Question: Am developing an application in Java FX. In this particular window I used BorderPane. The code provided below is supposed to display in the Center region of BorderPane when a button is pressed.
'''
private VBox tutor() {
VBox vb1 = new VBox();
vb1.setPadding(new Insets (80, 50, 50, 160));
vb1.setSpacing(30);
VBox vb2 = new VBox();
vb2.setPadding(new Insets (30, 30, 30, 30));
vb2.setSpacing(10);
Label lb1 = new Label("New Tutor...? Sign Up here by providing the
"
+ "necessary details in the next page. Press the 'Sign Up'
"
+ "button to proceed.");
lb1.setFont(Font.font("Calibri", FontWeight.BOLD, 17));
lb1.setTextFill(Color.BLACK);
Button btnacnt = new Button("Sign Up");
btnacnt.setFont(Font.font("Calibri", FontWeight.THIN, 18));
btnacnt.setStyle(" -fx-base: #333333;");
btnacnt.setTextFill(Color.WHITE);
vb2.getChildren().addAll(lb1, btnacnt);
VBox vb3 = new VBox();
vb3.setPadding(new Insets (30, 30, 30, 30));
vb3.setSpacing(10);
Label lb2 = new Label("Existing Tutor...? Sign In here by providing the
"
+ "username and password in the next page. Press the 'Sign In'
"
+ "button to proceed.");
lb2.setFont(Font.font("Calibri", FontWeight.BOLD, 17));
lb2.setTextFill(Color.BLACK);
Button btnsignin = new Button("Sign In");
btnsignin.setFont(Font.font("Calibri", FontWeight.THIN, 18));
btnsignin.setStyle(" -fx-base: #333333;");
btnsignin.setTextFill(Color.WHITE);
btnsignin.setOnAction(new EventHandler<ActionEvent>() {
@Override
public void handle(ActionEvent e) {
setCenter(tutorSignin());
}
});
vb3.getChildren().addAll(lb2, btnsignin);
vb1.getChildren().addAll(vb2, vb3);
return vb1;
}
'''
The code is working. The details in the code is getting displayed at the Center region when the button is pressed. But the problem is that both the Label contents are not fully displayed. I will provide a screen shot.

So why the contents of the Label is not displaying fully ? How can I make it fully visible ?
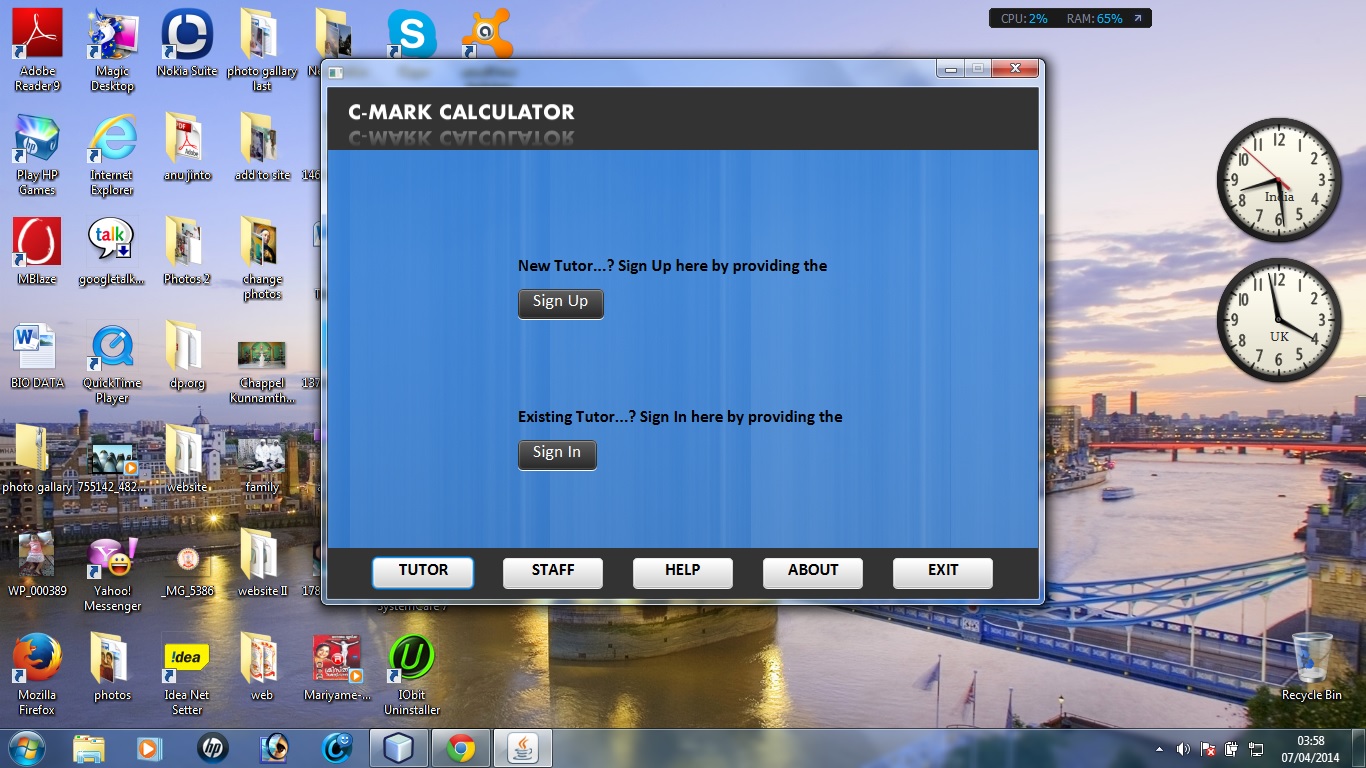
Answer: That is because there is no enough space to show all text, and VBox will resize its children to their preferred size where the labels just hides their overflowed texts. To see the used layouts' borders (with their paddings applied) visually try:
'''
vb1.setStyle("-fx-border-color:red");
vb2.setStyle("-fx-border-color:green");
vb3.setStyle("-fx-border-color:blue");
lb1.setStyle("-fx-border-color:yellow");
lb2.setStyle("-fx-border-color:aqua");
'''
and so on..
As a solution:
1) Enlarge the window size or reduce paddings/insets.
2) Force the labels to show all text by giving min height 'lb1.setMinHeight(70);'.